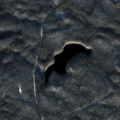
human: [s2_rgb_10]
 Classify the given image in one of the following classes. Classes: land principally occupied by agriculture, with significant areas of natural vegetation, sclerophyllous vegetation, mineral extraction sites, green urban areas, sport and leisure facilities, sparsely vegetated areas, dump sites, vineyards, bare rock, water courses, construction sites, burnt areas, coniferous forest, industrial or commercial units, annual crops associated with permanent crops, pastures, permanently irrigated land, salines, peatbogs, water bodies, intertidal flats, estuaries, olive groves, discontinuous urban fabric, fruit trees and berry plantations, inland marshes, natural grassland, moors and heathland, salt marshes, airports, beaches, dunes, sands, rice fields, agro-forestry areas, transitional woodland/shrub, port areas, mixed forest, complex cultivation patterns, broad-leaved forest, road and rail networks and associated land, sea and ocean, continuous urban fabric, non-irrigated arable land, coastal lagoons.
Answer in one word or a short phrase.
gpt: coniferous forest, mixed forest